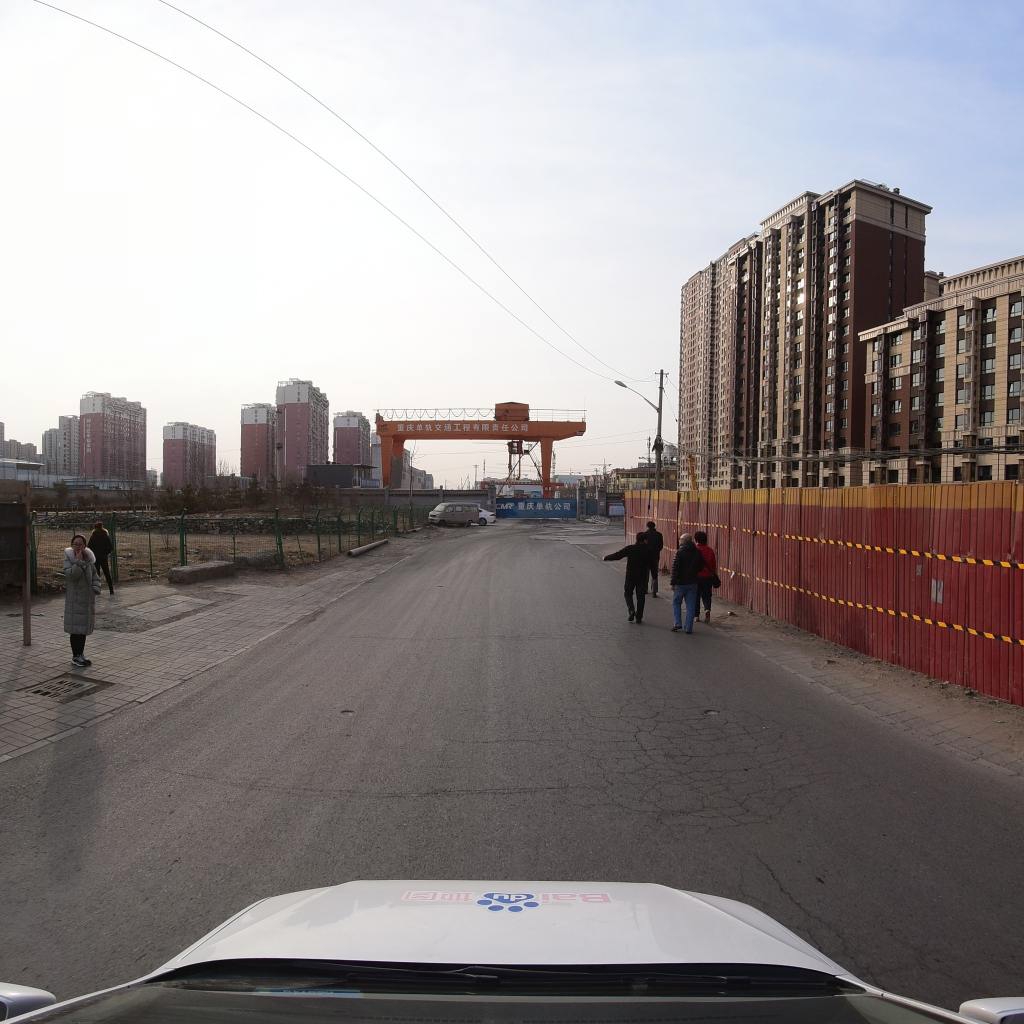
Region: Fengtai
Road damage annotations: alligator crack, pothole, alligator crack, pothole, alligator crack, transverse crack